Field crop: maize
Growth stage: 2
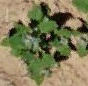
Species: chenopodium